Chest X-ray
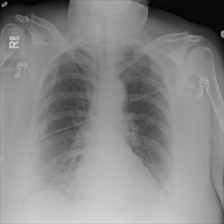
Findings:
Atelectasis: negative
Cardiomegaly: negative
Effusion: negative
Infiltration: negative
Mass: negative
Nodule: negative
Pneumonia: negative
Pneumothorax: negative
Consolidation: negative
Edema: negative
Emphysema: negative
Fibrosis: negative
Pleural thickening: negative
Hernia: negative